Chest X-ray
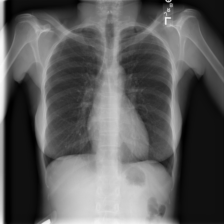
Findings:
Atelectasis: negative
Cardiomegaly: negative
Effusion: negative
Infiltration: negative
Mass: negative
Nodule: negative
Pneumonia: negative
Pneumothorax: negative
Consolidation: negative
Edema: negative
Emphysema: negative
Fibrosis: negative
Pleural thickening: negative
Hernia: negative